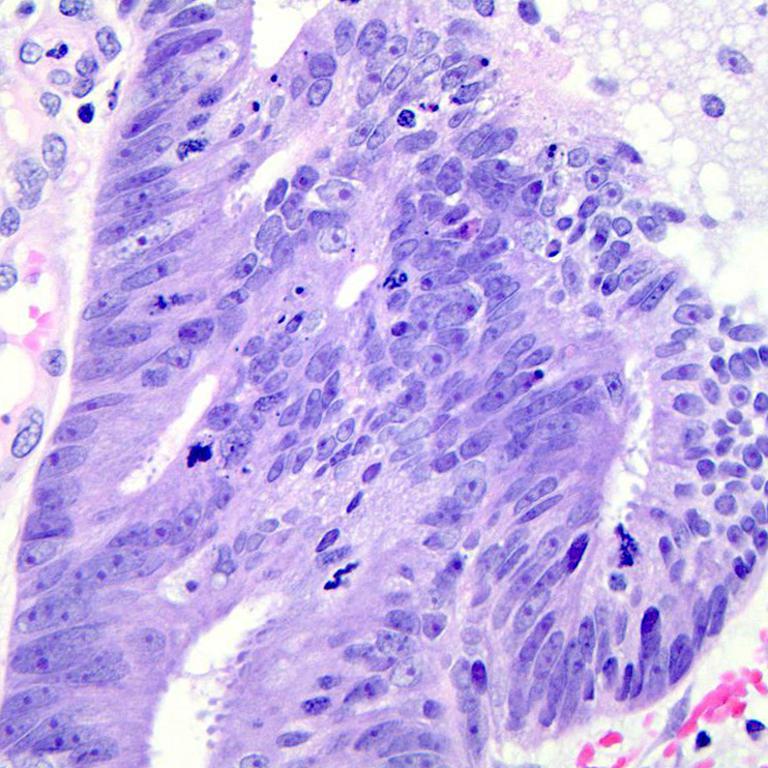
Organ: colon
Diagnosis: adenocarcinomas